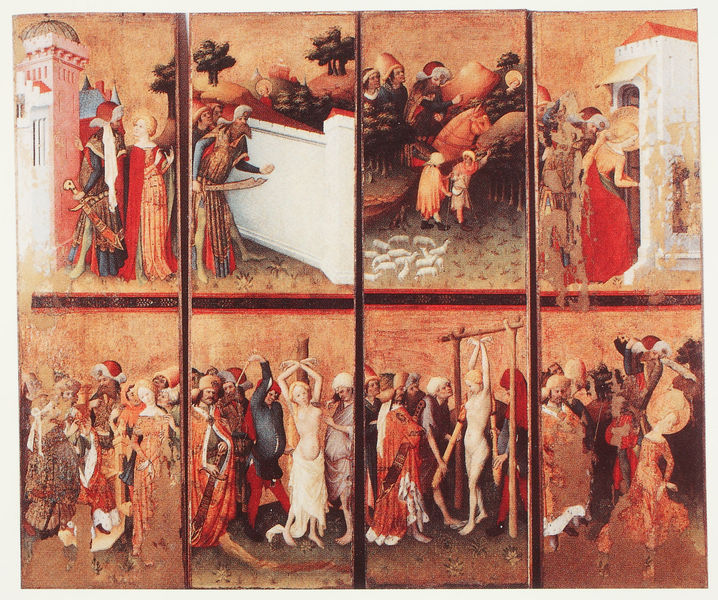
Titel: Das Martyrium der Hl. Barbara auf einem Schrein in acht Bildern
Standort: Herkunft: Hamburg (EU - D - HH)
Institution: Helsinki, Sinebrychoff Art Museum, The Finnish National Gallery
Schlagwörter: baum, berg, mann, nackt, weiß, frauen, menschen, frau, männer, szene, tür, rot, tiere, bart, wand, bibel, geschichte, bild, kinder, pferd, turm, mauer, nackte, hängen, schwert, säbel, altar, heiligenschein, nackte frau, heilige, stange, schafe, martyrium, folter, galgen, bestrafung, geiseln, 8 tafeln